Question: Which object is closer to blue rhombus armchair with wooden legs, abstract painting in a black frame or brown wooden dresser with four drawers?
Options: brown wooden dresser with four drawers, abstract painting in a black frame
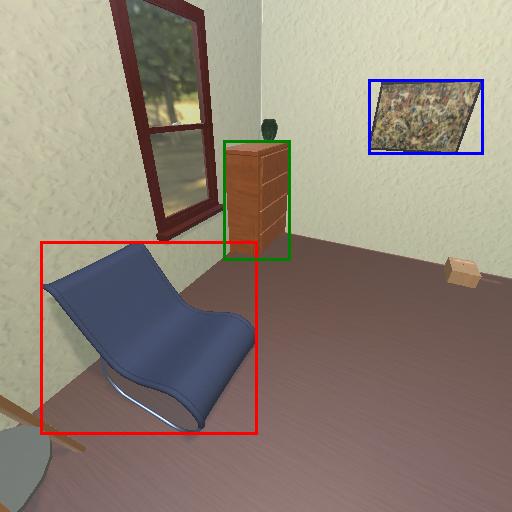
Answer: brown wooden dresser with four drawers